Field crop: maize
Growth stage: 2
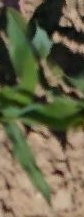
Species: maize